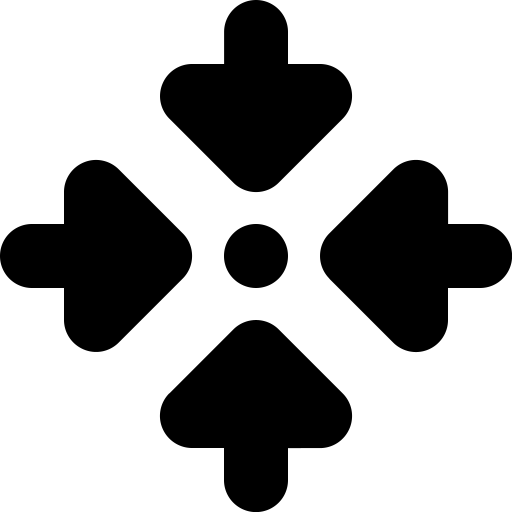
Tags: icon, FontAwesome, fa-icon, solid, arrows, to, dot